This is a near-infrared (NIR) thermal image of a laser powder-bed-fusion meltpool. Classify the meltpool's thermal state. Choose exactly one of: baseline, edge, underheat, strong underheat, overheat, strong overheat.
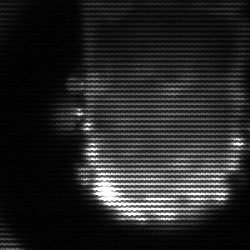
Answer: baseline